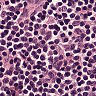
Metastatic tissue present: no